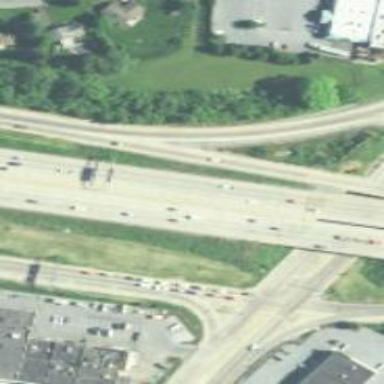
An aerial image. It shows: Trunk link highway.